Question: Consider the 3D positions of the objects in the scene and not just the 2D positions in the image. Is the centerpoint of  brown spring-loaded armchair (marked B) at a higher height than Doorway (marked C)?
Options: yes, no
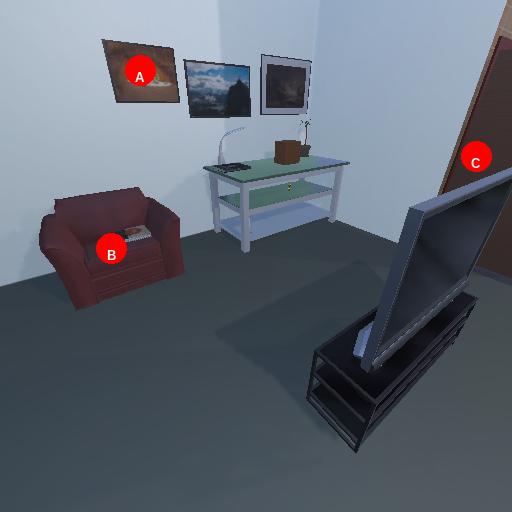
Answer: yes